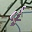
Label: 4